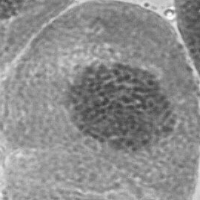
Label: prophase